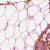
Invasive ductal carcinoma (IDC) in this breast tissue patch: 0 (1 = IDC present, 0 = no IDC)